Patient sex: M
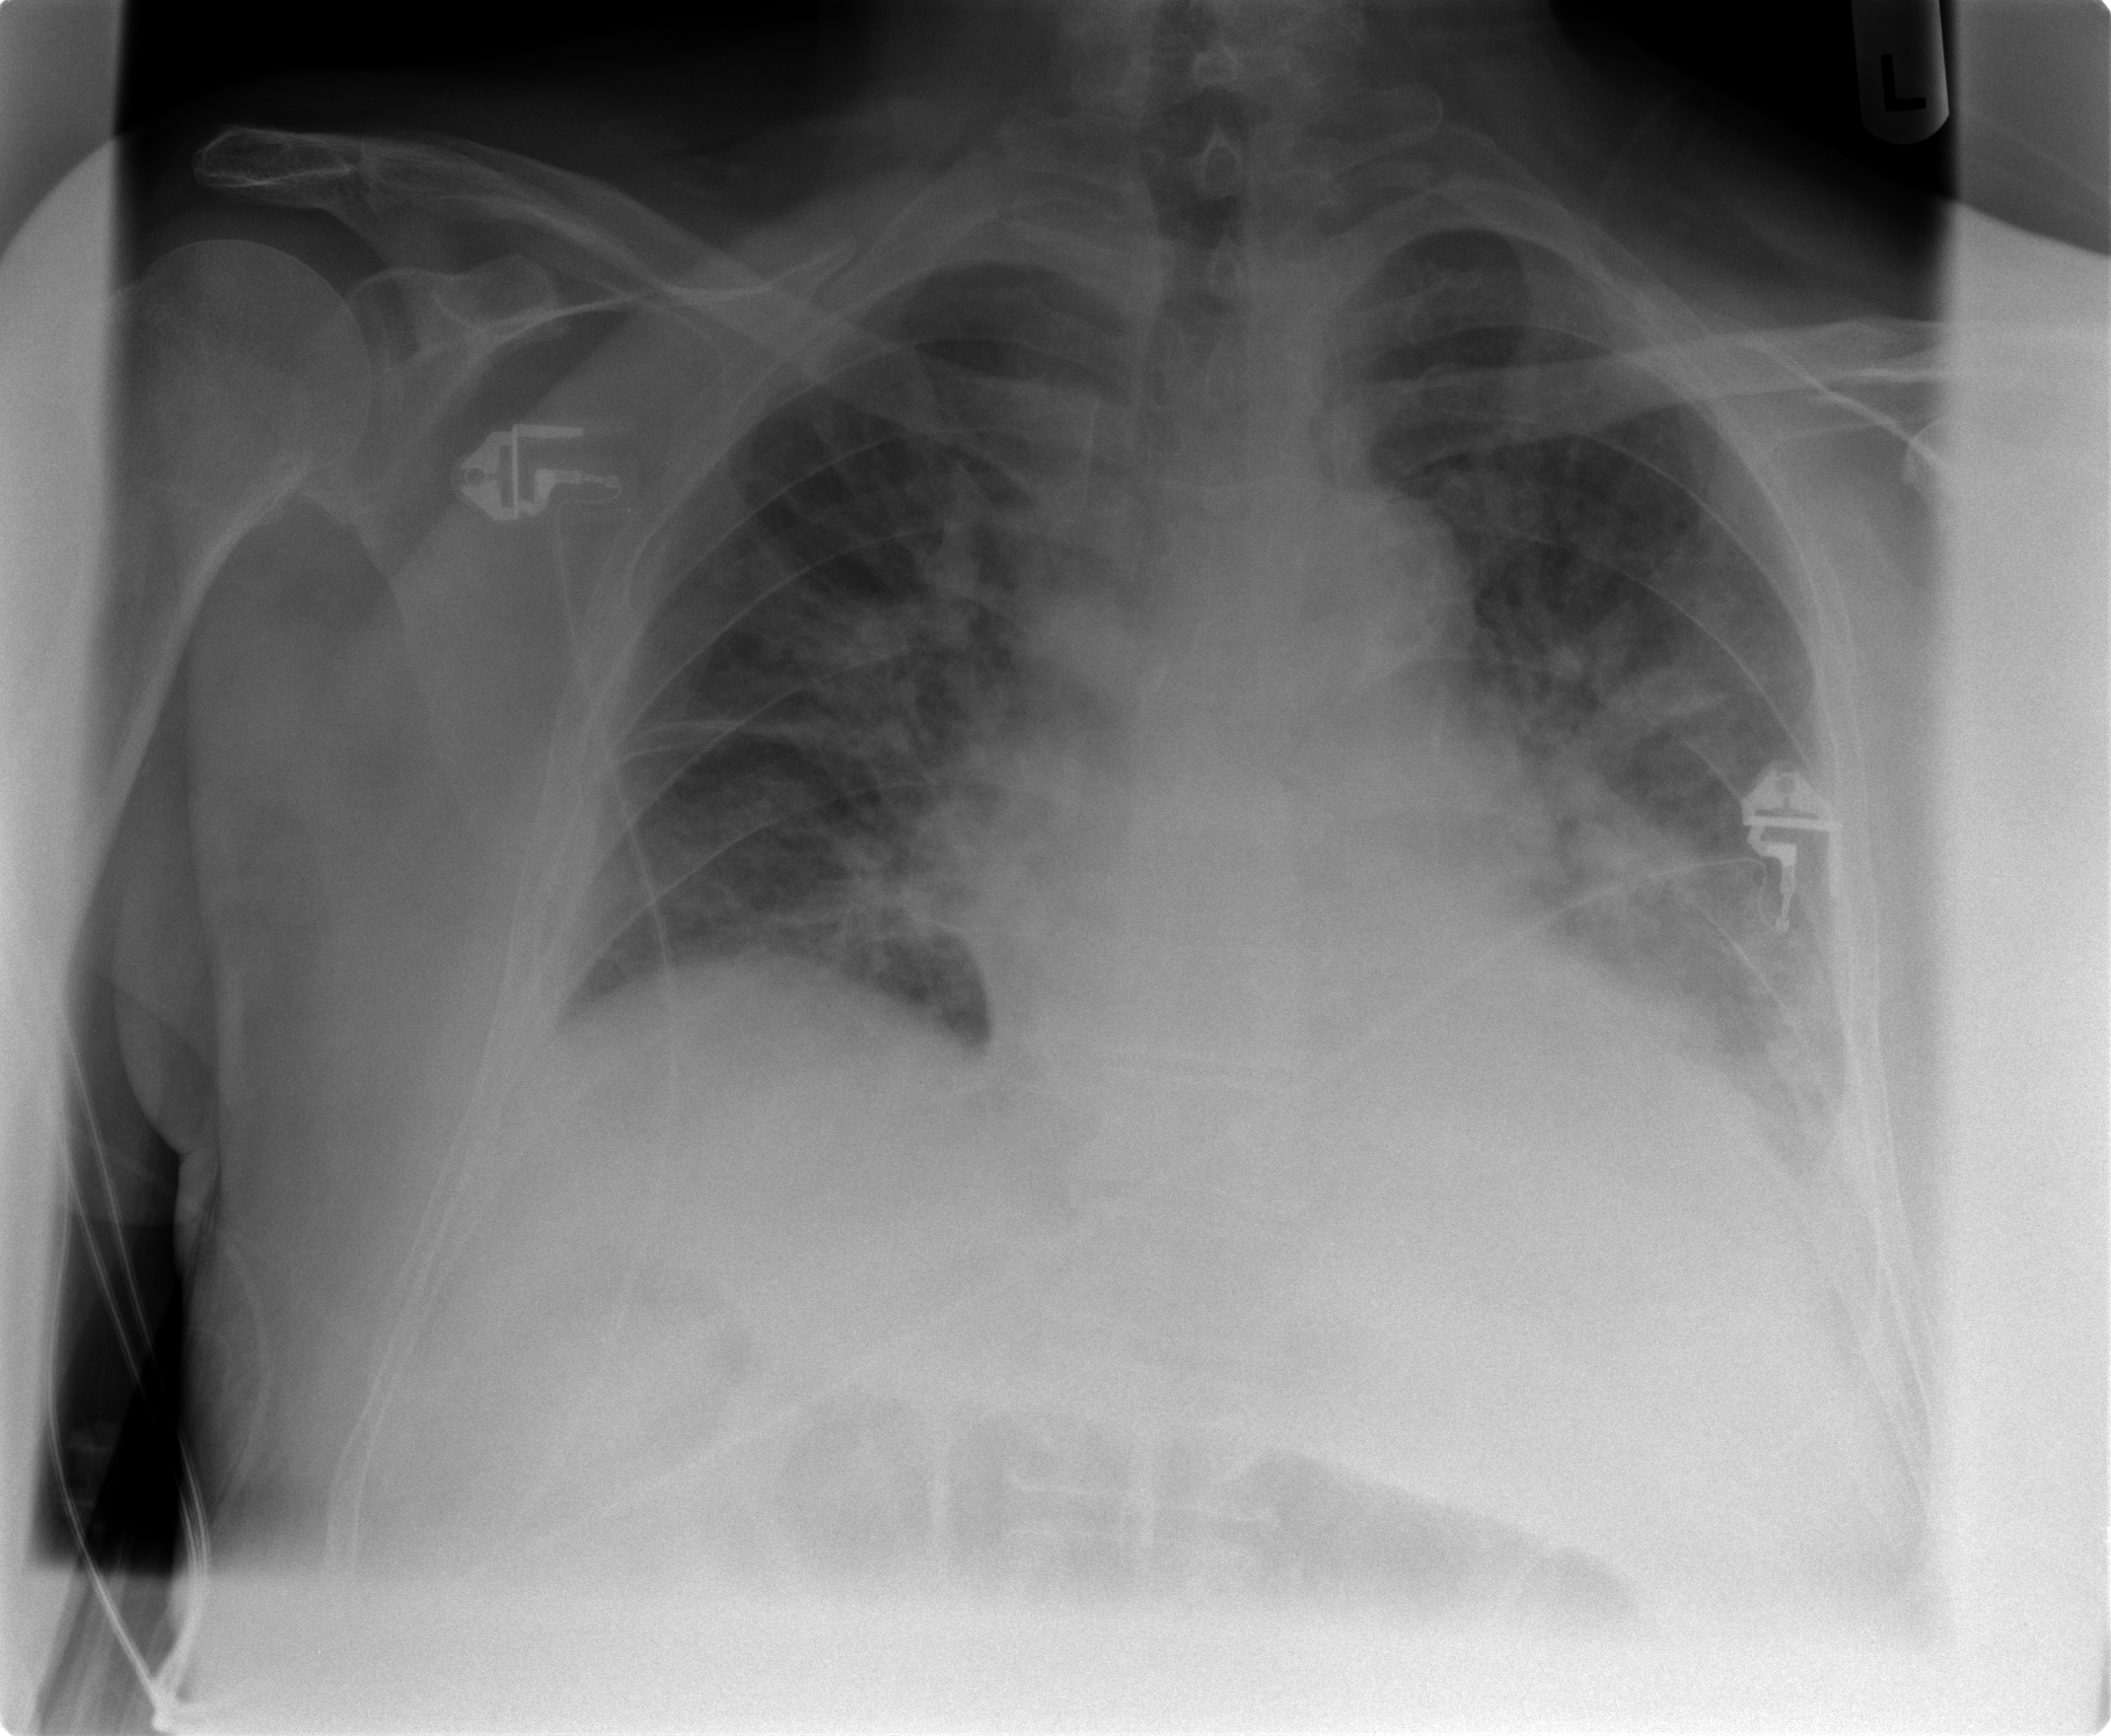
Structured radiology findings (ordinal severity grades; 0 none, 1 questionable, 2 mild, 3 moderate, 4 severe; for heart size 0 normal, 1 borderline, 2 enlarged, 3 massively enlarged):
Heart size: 2
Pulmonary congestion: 3
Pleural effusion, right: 1
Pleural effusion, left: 2
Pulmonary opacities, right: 2
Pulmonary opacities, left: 2
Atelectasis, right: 2
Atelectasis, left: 3